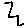
Label: zigzag